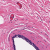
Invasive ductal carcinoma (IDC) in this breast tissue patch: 0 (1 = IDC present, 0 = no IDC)